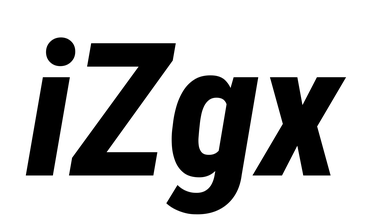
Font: Roboto-Italic_Condensed_ExtraBold_Italic